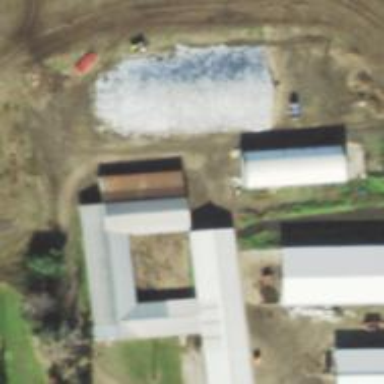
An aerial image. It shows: Farm auxiliary building.